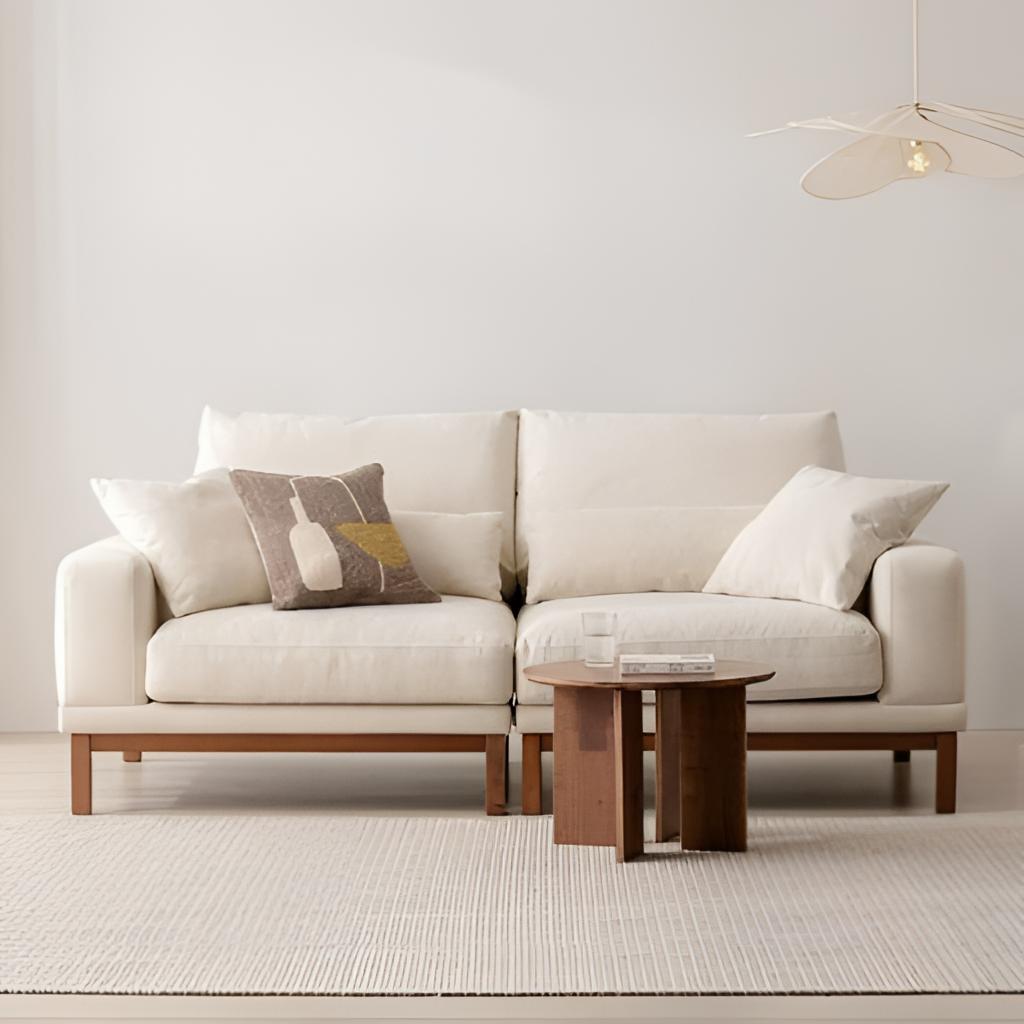
beige fabric sofa, living room, beige wood flooring, with plank pattern, paint wallpaper, with solid pattern, minimalist